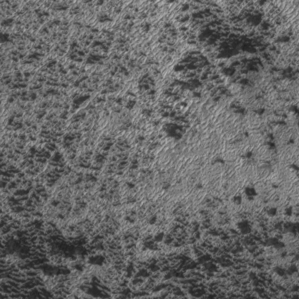
Label: frost